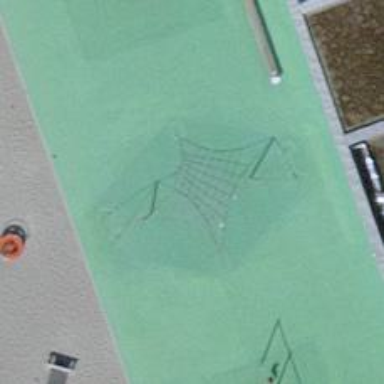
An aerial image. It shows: Playground featuring climbing frame.